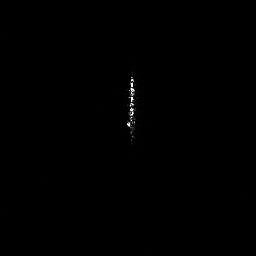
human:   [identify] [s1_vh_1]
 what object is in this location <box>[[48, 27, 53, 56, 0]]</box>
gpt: <ref>1 medium ship at the center</ref>